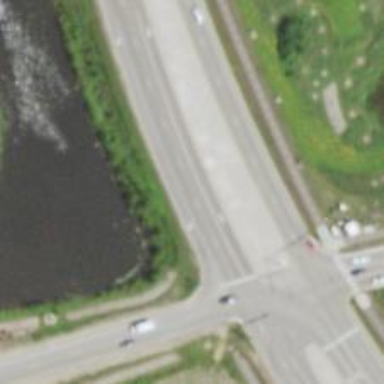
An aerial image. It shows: Secondary road with asphalt surface.